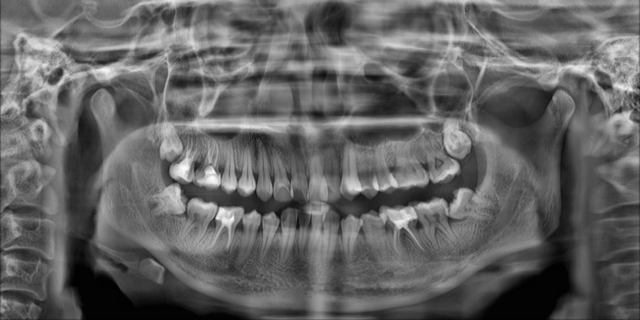
adult